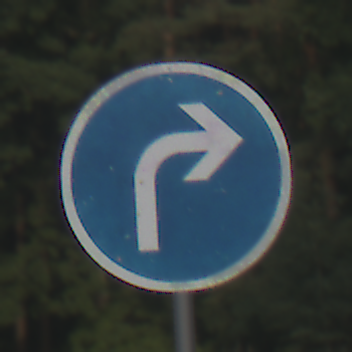
Verkehrszeichen: VorgeschriebeneFahrtrichtungRechts
Umgebung: Outdoor, Nature
Tageszeit: SunriseSunset
Wetter: PartlyCloudy
Licht: Natural
Jahreszeit: NotSpecified
Kontrast: MediumContrast